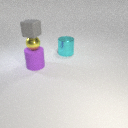
large purple rubber cylinder to the left of large cyan metal cylinder